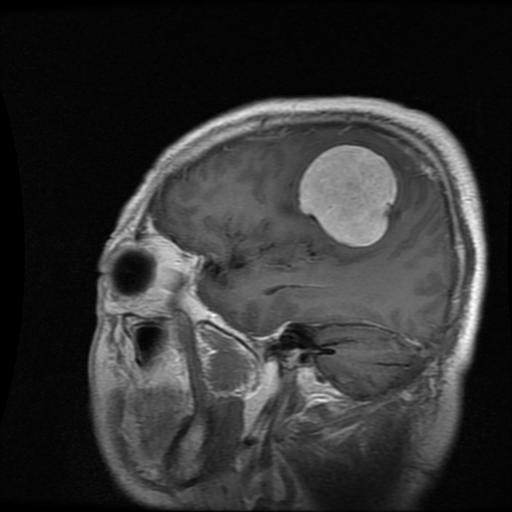
Label: meningioma